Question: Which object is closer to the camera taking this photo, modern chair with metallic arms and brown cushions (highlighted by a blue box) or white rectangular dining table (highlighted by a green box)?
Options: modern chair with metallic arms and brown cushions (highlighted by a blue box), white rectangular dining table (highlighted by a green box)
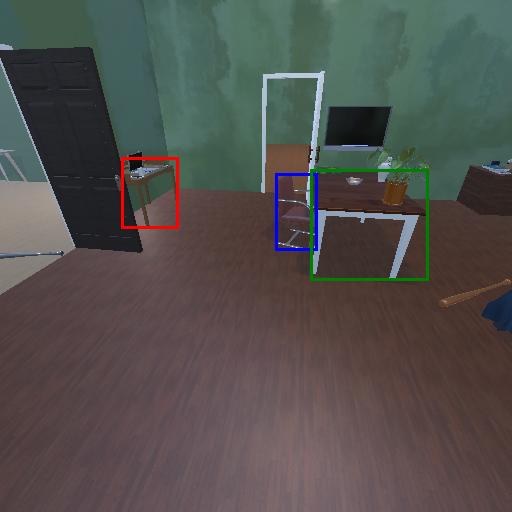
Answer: modern chair with metallic arms and brown cushions (highlighted by a blue box)